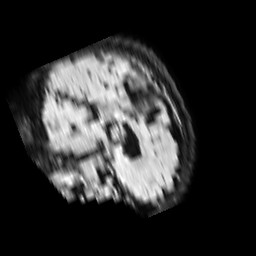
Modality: FLAIR
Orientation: sagittal
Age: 73
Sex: female
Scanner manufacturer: philips
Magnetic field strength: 1.5 T
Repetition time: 6 s
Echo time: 0.1034 s